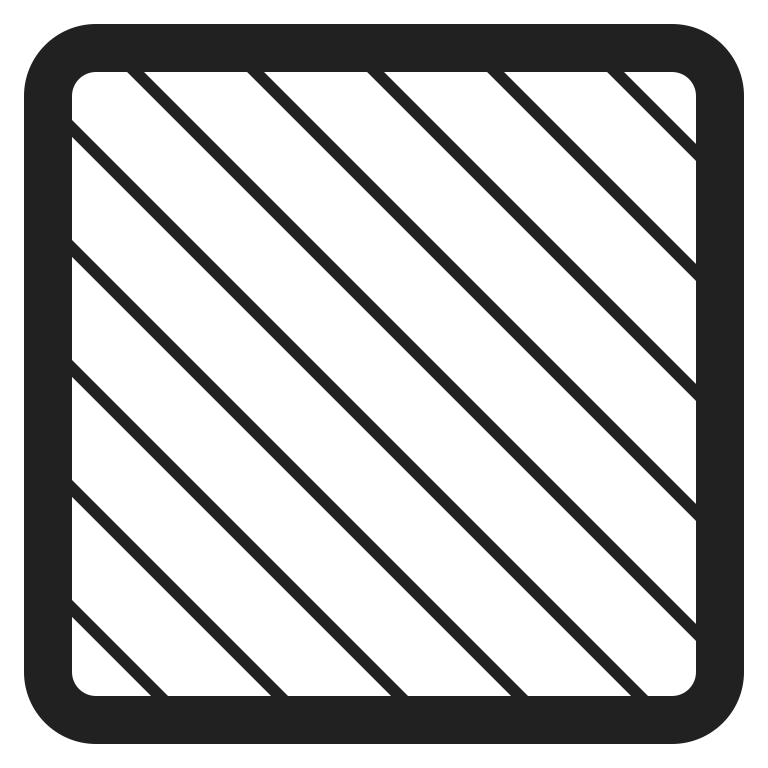
brown square high contrast